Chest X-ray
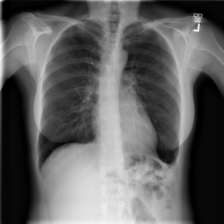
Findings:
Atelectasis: negative
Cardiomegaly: negative
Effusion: negative
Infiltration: negative
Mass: negative
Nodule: negative
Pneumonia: negative
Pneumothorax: negative
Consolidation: negative
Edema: negative
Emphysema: negative
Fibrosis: negative
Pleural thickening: negative
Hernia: negative